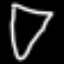
Label: diamond